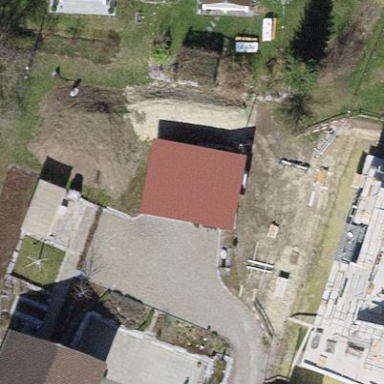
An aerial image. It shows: Shed.